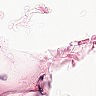
Metastatic tissue present: no